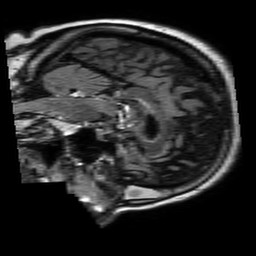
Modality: FLAIR
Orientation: sagittal
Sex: female
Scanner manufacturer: philips
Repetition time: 11 s
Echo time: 0.125 s